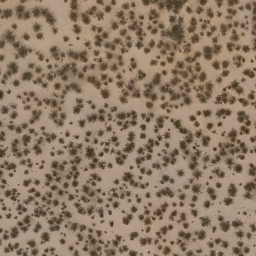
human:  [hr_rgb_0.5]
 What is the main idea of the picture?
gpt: chaparral